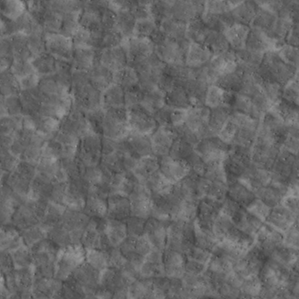
Label: non_frost